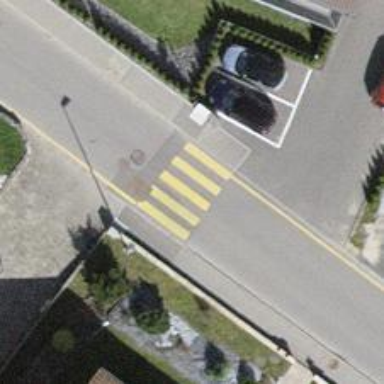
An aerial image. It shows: Marked zebra crossing.